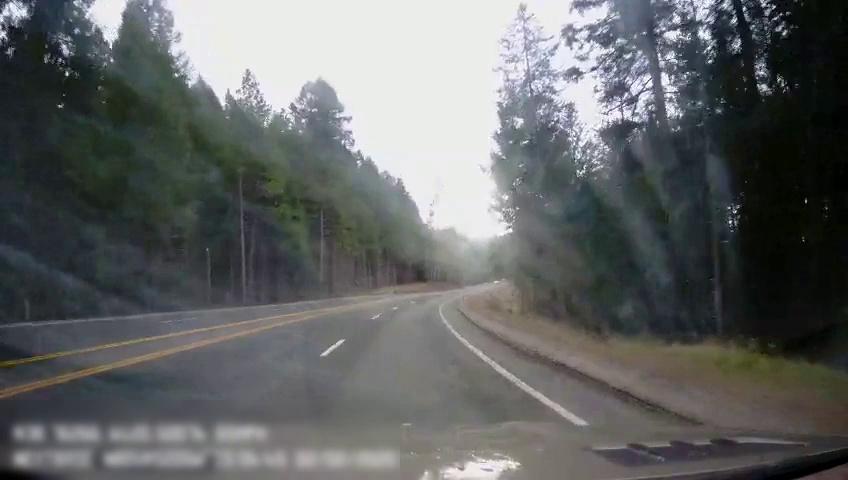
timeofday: Day
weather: Cloudy
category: Drivable Space
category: Lanes | Alternate Lane
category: Lanes | Alternate Lane
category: Lanes | Alternate Lane
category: Lanes | Current Lane
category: Lanes | Current Lane
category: Lanes | Alternate Lane